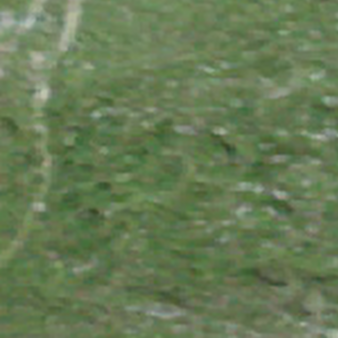
Label: other